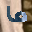
Label: 6